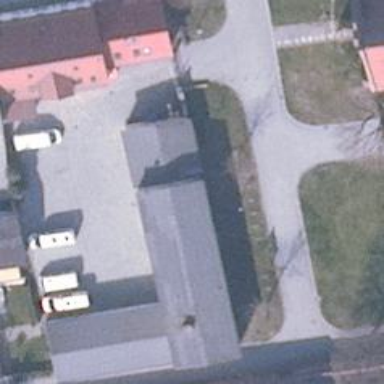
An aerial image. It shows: Ambulance station for emergencies.